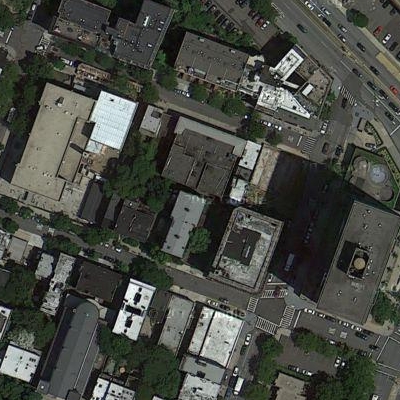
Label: Industry